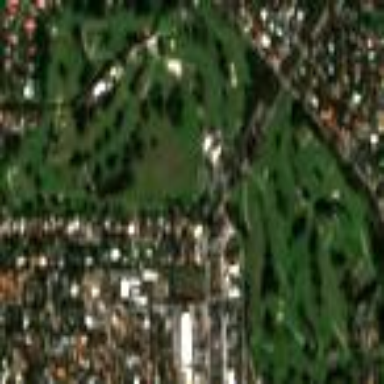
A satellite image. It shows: Golf course surrounded by greenery.